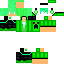
A male human skin with green skin, wearing brown long hair dressed in a green hoodie and black pants, featuring a closed mouth.